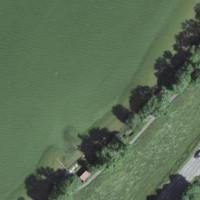
EUNIS habitat code: 14
Species observed at this site:
Geum rivale